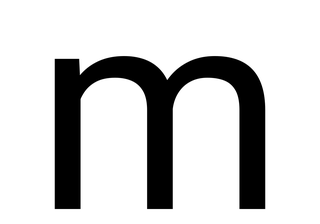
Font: Roboto_Regular